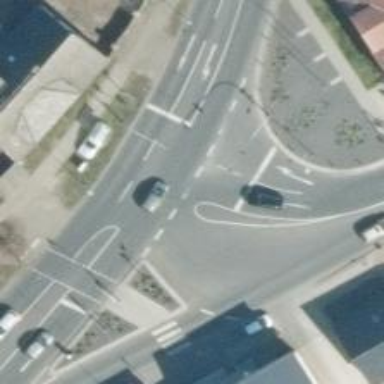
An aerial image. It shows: Road with traffic signals at crossing.